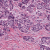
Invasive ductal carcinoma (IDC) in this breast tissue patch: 1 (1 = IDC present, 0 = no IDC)